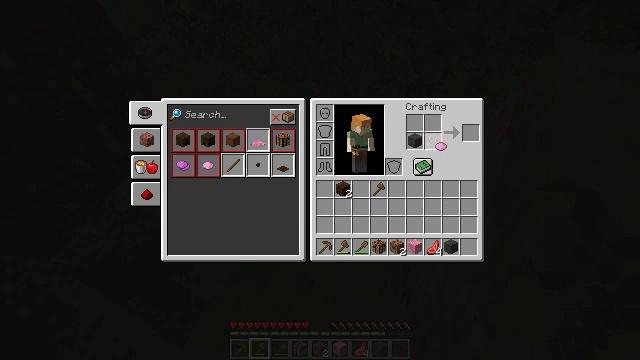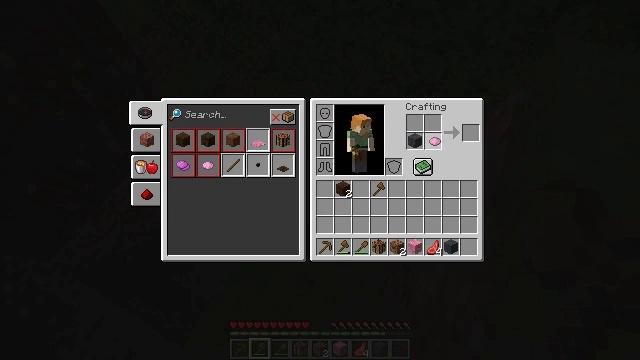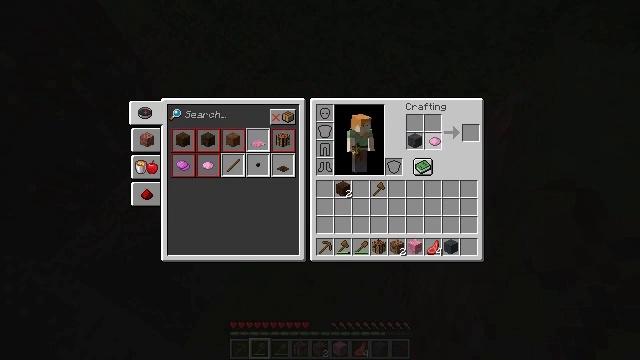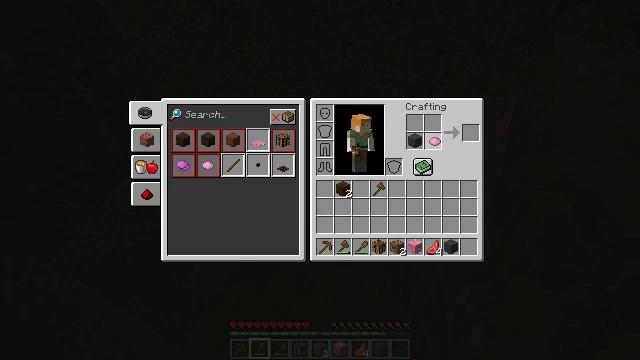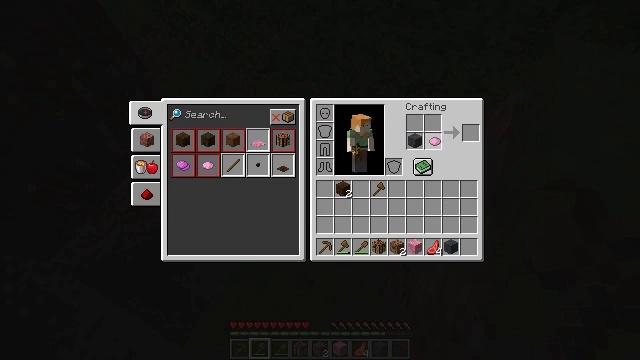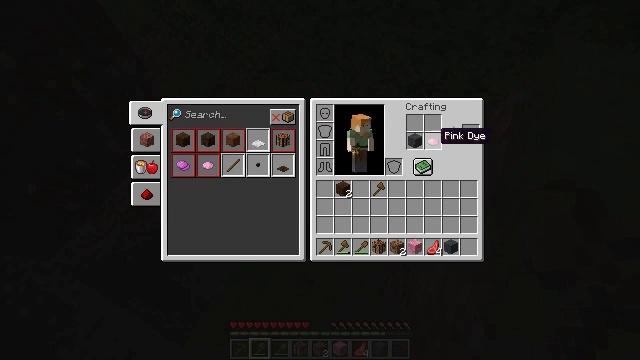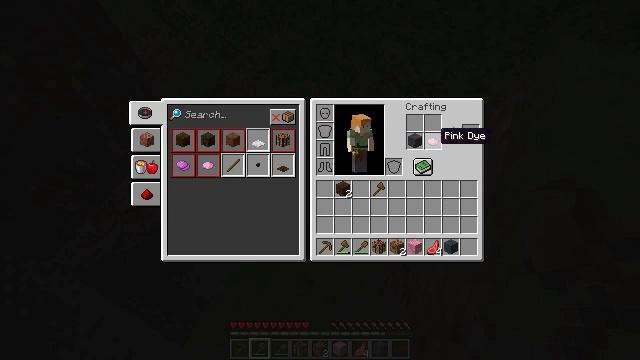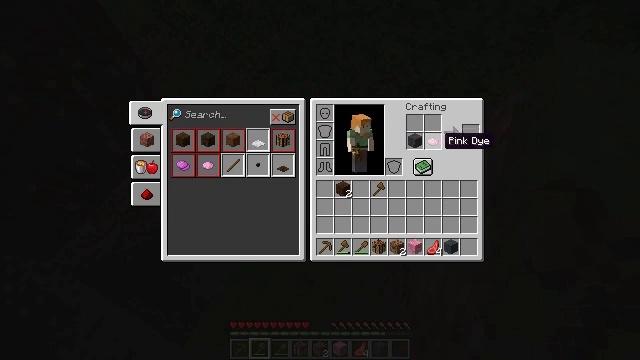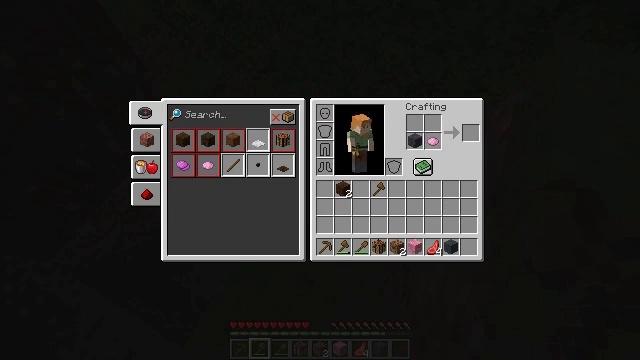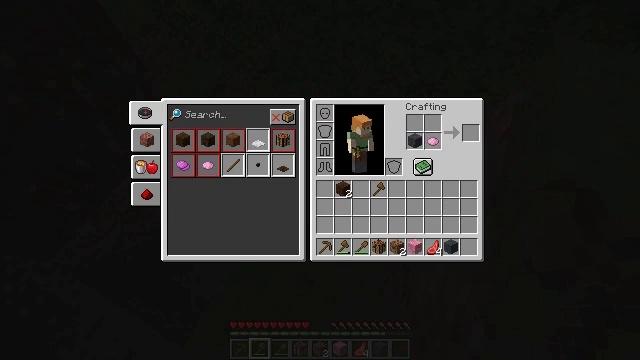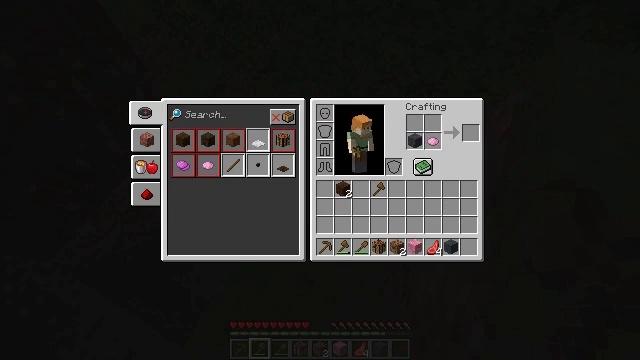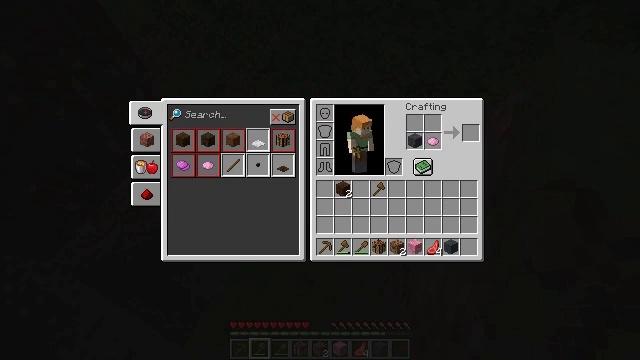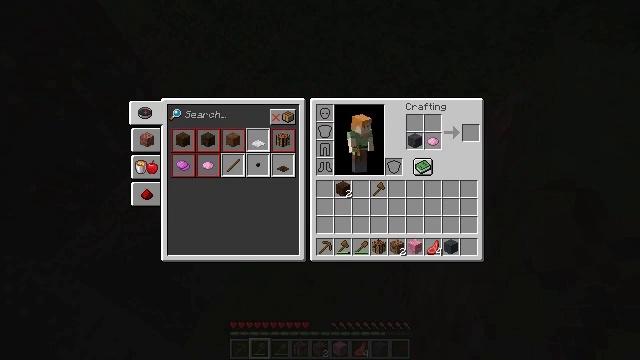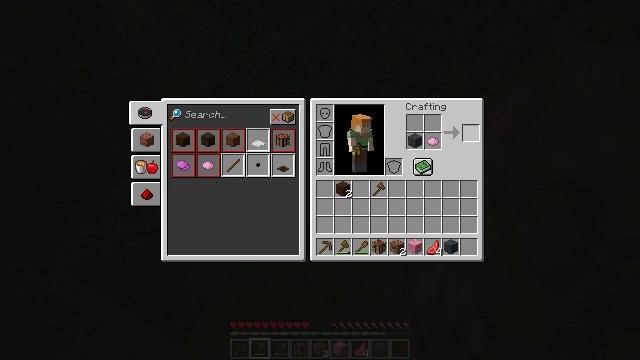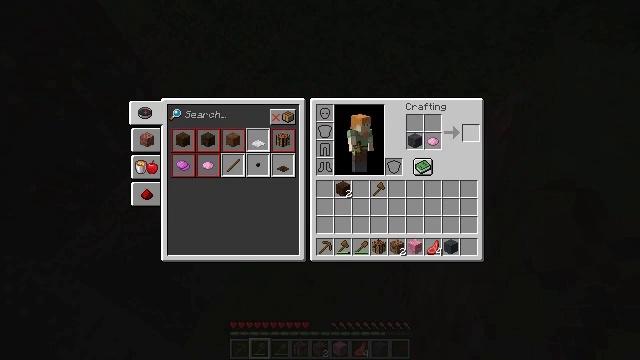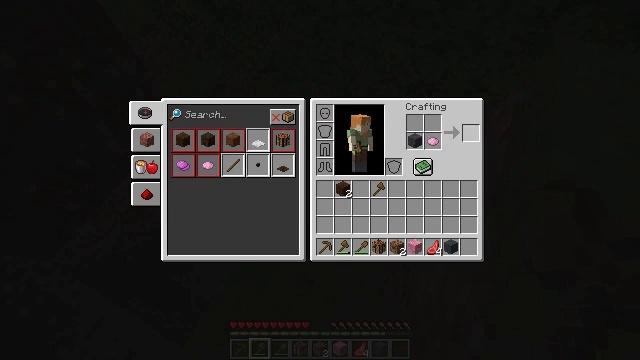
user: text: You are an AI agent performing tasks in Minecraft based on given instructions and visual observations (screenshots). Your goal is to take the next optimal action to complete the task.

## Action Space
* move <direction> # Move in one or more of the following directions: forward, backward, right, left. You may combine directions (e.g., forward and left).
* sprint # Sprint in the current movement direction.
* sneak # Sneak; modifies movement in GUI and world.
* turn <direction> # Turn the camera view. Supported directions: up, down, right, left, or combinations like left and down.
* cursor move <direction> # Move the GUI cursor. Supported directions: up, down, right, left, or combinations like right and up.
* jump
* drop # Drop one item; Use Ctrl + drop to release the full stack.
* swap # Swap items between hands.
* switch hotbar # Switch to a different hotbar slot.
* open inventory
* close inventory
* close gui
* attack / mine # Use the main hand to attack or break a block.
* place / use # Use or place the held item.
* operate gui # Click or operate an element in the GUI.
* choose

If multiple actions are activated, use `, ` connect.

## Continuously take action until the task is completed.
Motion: motion action
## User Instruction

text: Collect peony flowers for dye.
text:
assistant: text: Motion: no_op
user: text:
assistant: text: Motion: operate gui
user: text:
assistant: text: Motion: operate gui
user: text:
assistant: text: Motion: operate gui
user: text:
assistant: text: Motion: no_op
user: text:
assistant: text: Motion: no_op
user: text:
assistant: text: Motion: no_op
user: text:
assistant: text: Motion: cursor move right and down
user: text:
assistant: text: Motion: cursor move right
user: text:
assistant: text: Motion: no_op
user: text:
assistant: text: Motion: cursor move up
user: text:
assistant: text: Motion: cursor move up
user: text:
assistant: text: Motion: cursor move up
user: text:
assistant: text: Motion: no_op
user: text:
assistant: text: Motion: no_op
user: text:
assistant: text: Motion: no_op
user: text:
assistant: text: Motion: cursor move left and down
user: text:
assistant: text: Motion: cursor move left
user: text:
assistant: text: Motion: cursor move left
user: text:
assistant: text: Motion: cursor move left
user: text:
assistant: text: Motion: no_op
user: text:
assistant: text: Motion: no_op
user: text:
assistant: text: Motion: operate gui
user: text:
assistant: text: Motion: operate gui
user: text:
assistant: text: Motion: operate gui
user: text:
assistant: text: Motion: no_op
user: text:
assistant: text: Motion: cursor move up
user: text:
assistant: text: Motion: no_op
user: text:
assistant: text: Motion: no_op
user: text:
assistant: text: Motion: no_op